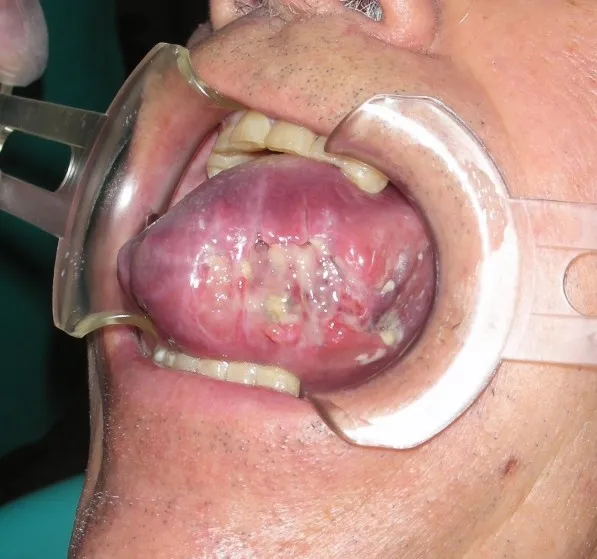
Considerable volumetric increase of the tongue.
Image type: medical_photograph (other_medical_photograph)